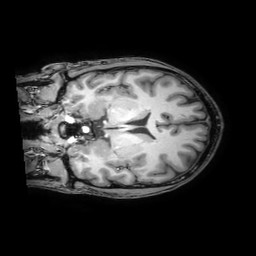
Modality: T1w
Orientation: coronal
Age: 35
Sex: male
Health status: healthy
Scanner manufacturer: philips
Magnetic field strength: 3 T
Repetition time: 0.0079 s
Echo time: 0.0035 s